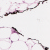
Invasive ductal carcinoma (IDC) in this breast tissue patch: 0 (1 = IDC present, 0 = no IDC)